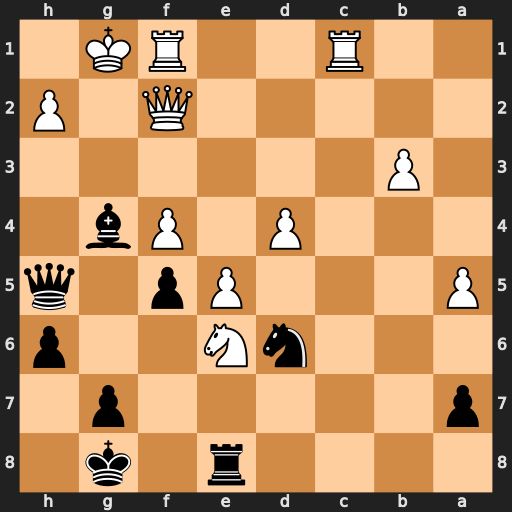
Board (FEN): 4r1k1/p5p1/3nN2p/P3Pp1q/3P1Pb1/1P6/5Q1P/2R2RK1
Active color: b
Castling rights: -
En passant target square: -
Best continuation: Ne4 Nxg7 Kxg7